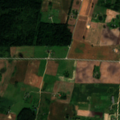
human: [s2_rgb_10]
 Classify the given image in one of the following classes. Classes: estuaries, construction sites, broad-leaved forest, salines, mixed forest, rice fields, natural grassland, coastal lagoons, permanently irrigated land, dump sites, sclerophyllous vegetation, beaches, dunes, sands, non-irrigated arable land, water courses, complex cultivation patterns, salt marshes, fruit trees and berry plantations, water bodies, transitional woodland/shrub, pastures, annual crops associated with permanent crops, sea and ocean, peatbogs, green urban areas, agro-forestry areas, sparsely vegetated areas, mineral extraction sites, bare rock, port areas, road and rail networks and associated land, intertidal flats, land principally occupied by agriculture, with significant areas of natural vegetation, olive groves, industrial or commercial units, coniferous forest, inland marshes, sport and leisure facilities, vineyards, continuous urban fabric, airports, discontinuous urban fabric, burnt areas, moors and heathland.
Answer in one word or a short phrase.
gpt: non-irrigated arable land, complex cultivation patterns, land principally occupied by agriculture, with significant areas of natural vegetation, mixed forest